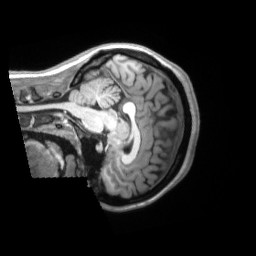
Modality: T1w
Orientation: sagittal
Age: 19
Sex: female
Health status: ill
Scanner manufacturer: siemens
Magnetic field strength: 3 T
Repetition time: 2.2 s
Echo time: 0.00157 s